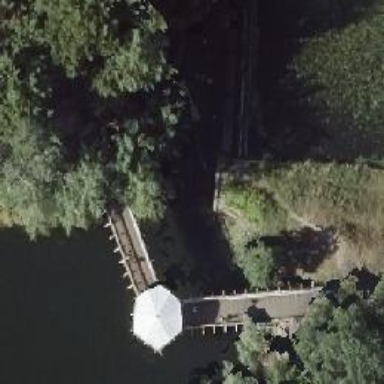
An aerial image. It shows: Path on metal bridge.